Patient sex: M
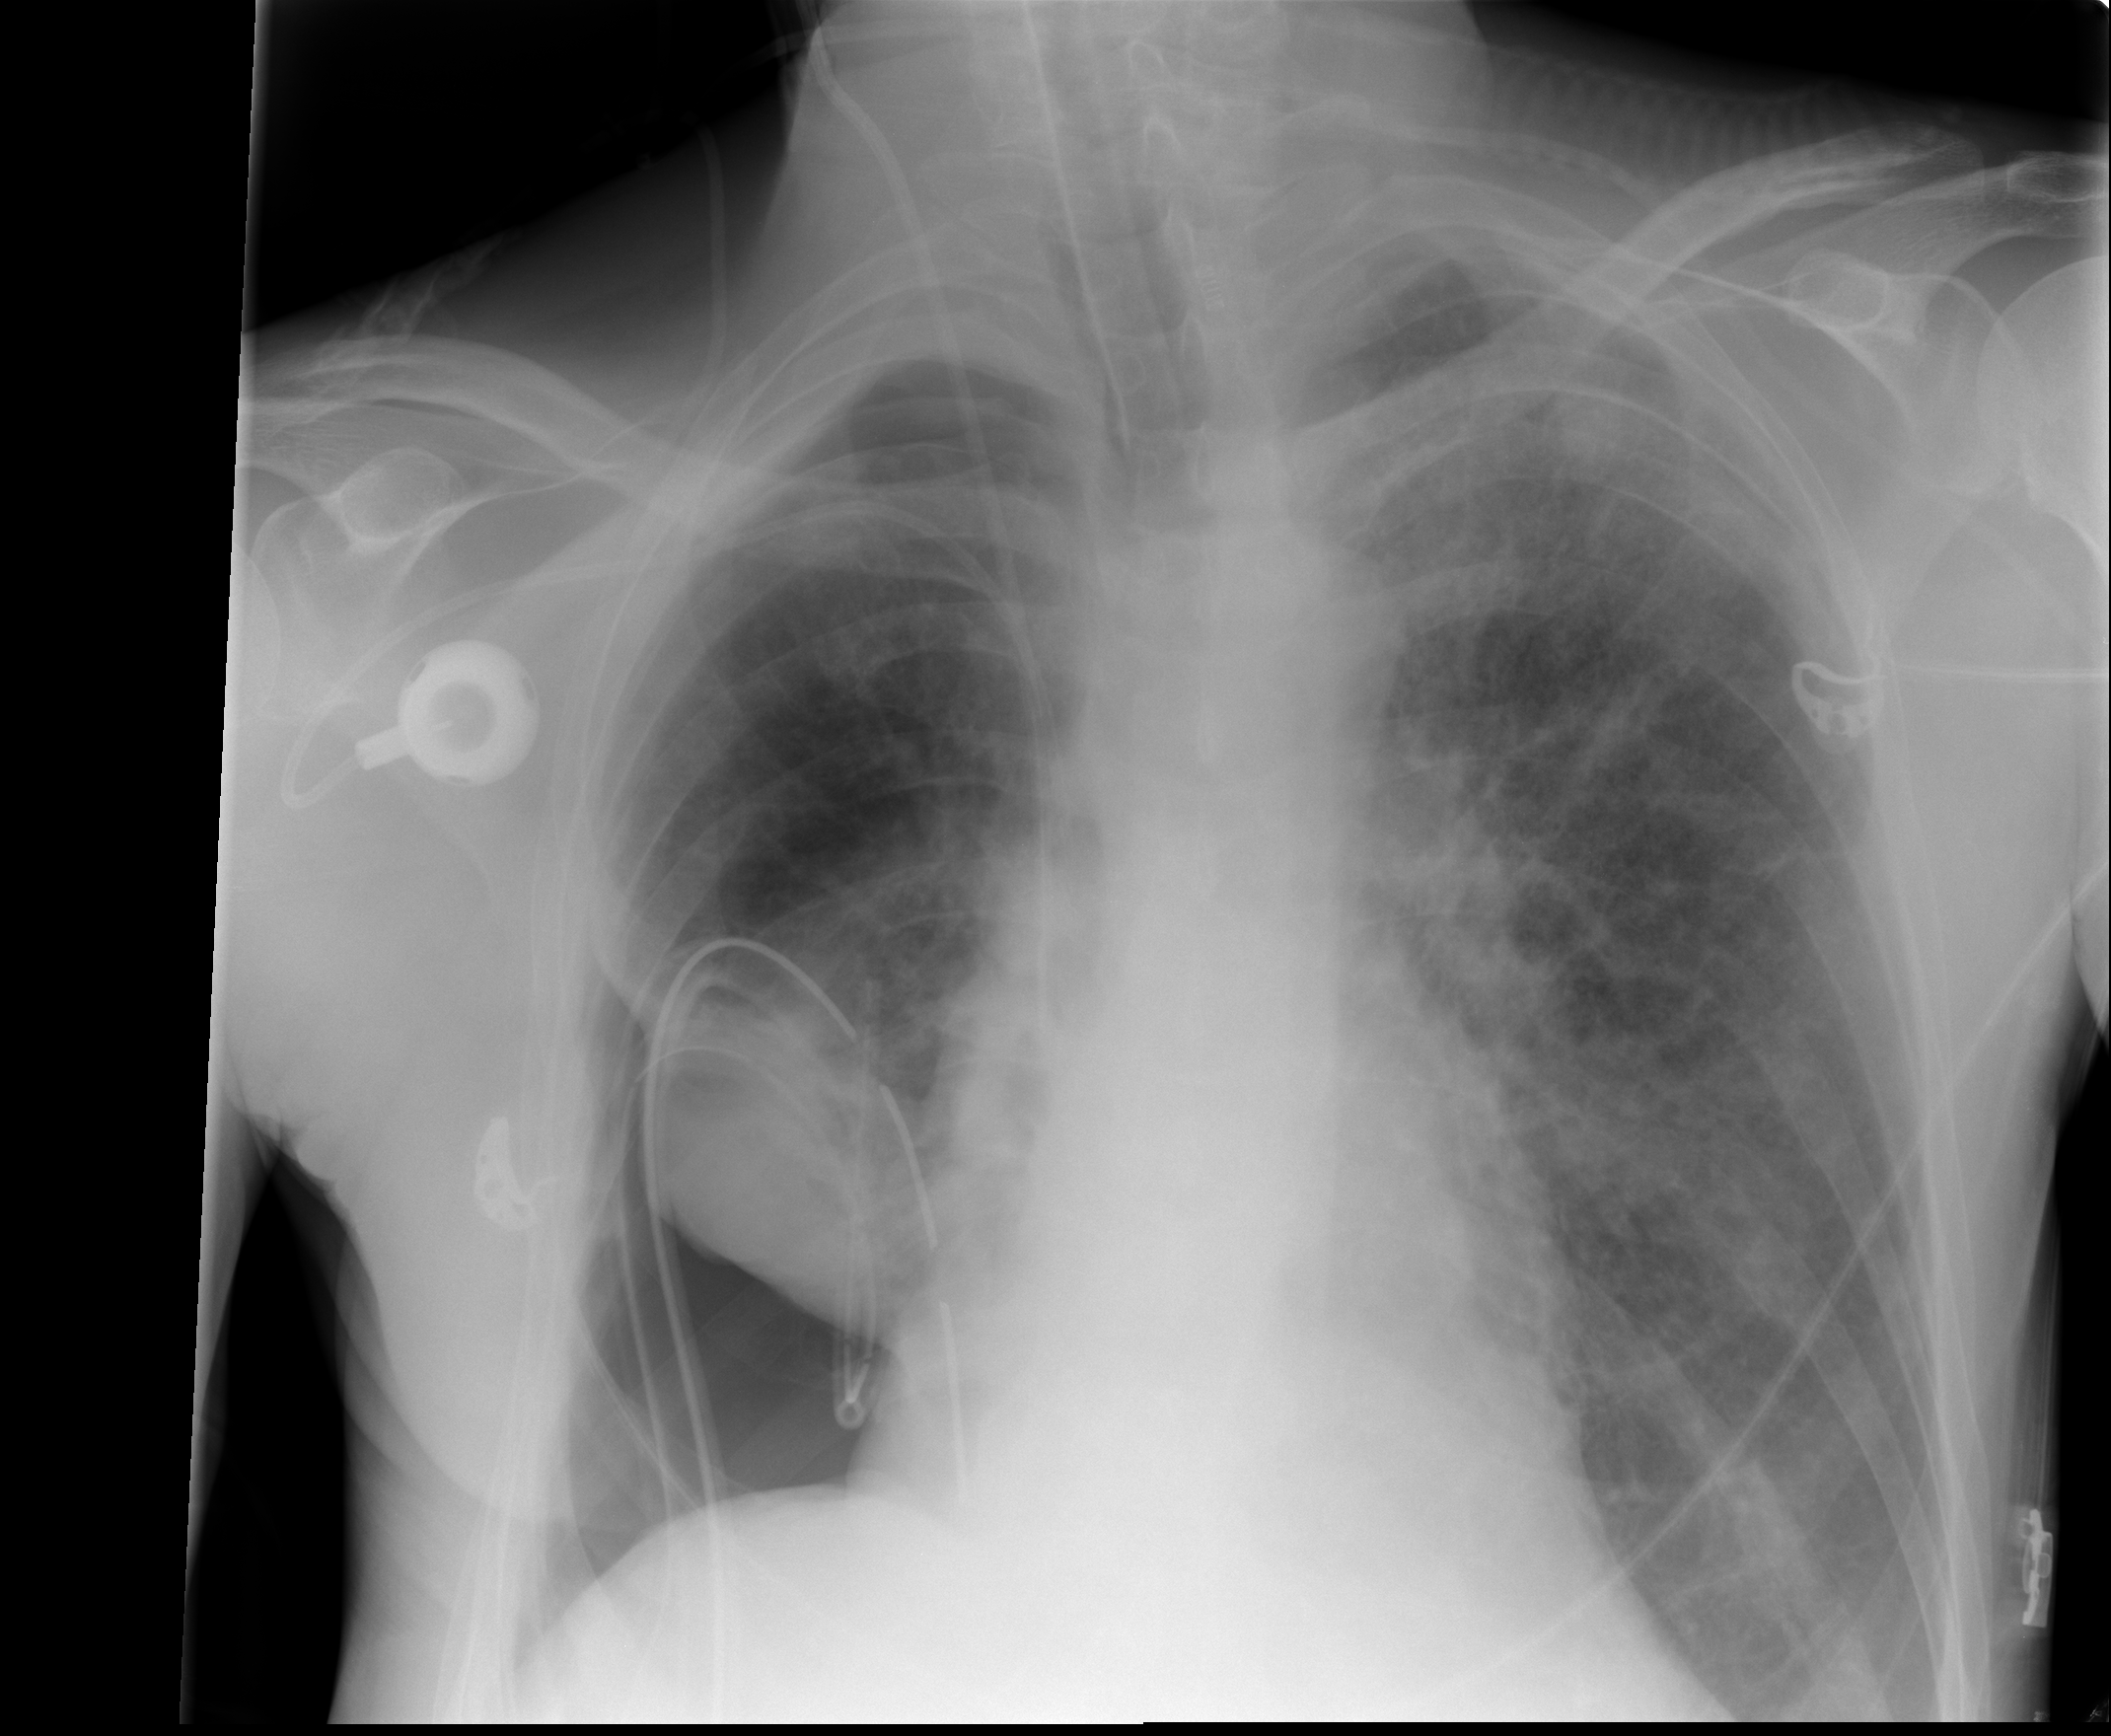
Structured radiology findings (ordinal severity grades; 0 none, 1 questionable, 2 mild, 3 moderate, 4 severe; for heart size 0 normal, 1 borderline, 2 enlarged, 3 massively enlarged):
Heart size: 0
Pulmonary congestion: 0
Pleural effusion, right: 0
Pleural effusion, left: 0
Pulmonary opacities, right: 1
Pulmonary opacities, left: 3
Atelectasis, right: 2
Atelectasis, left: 2